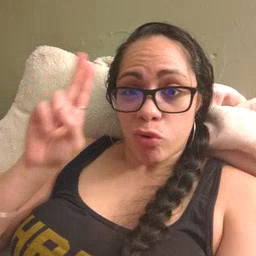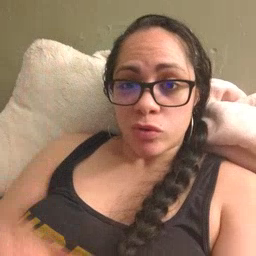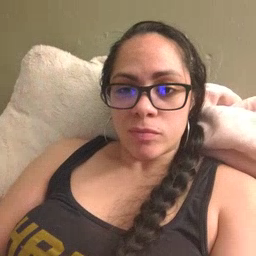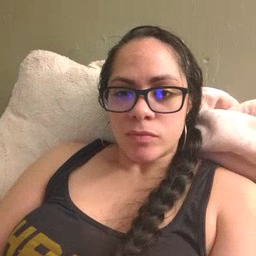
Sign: uncle